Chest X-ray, AP view. Patient: 53 years old, sex M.
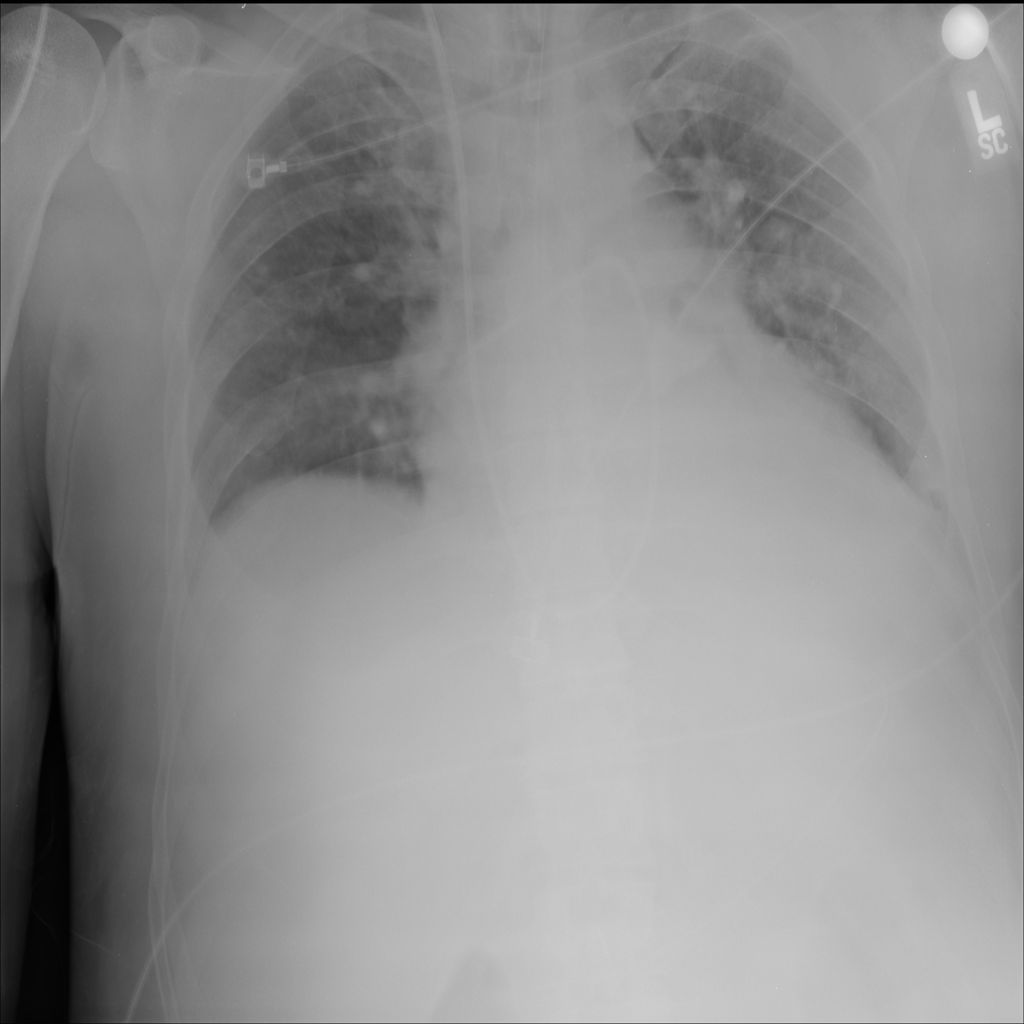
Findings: Effusion